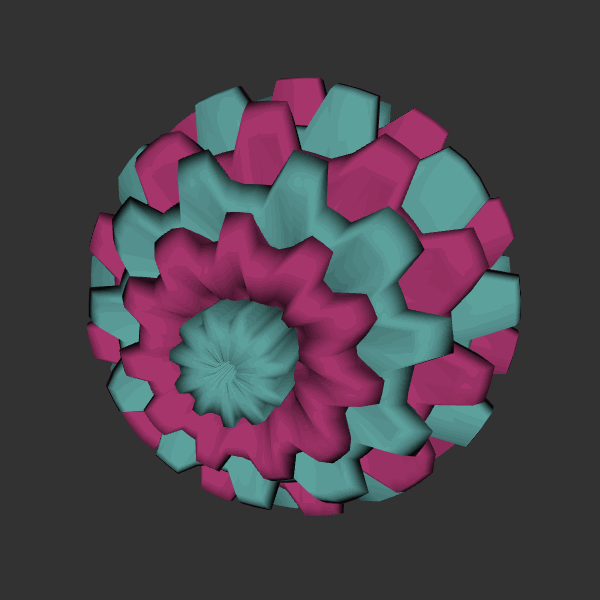
Background: dark